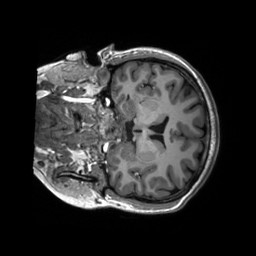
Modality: T1w
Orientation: coronal
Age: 27
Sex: female
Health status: healthy
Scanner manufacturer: siemens
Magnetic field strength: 3 T
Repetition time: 2.53 s
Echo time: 0.00227 s